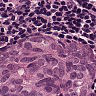
Metastatic tissue present: yes